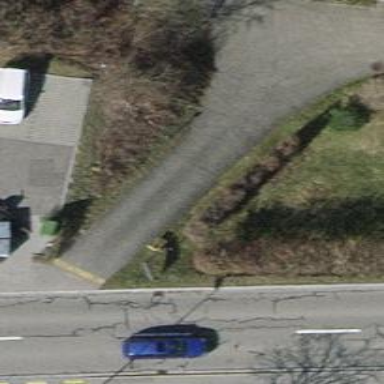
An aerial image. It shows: Hedge acting as barrier.